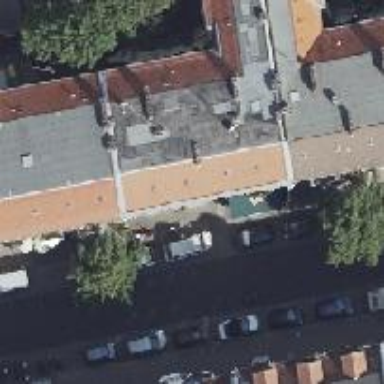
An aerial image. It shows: Cafe.